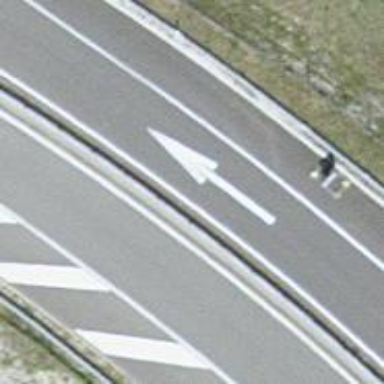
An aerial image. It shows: Trunk link highway.